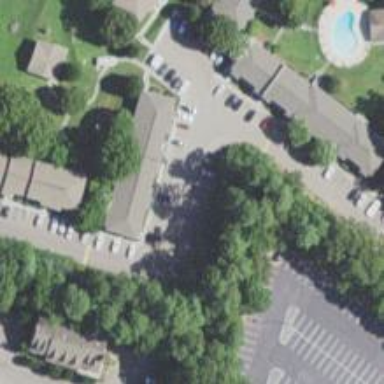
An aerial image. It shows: Residential building.